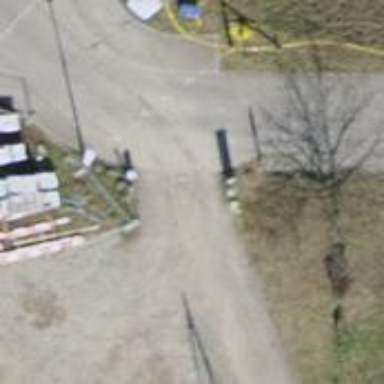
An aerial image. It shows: Bollard.